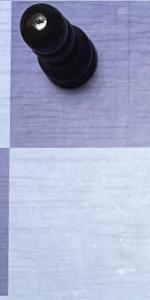
Label: Empty